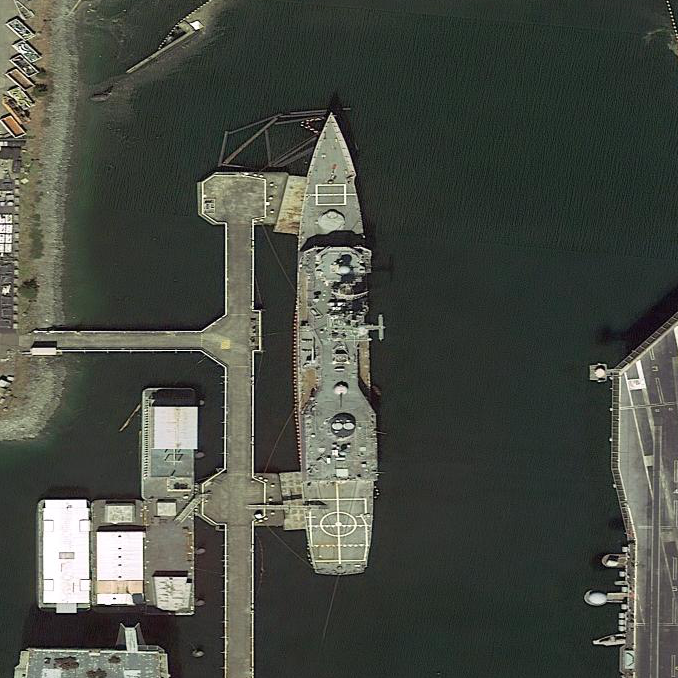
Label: cruiser